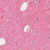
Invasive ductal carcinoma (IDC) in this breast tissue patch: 0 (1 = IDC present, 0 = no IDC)